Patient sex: M
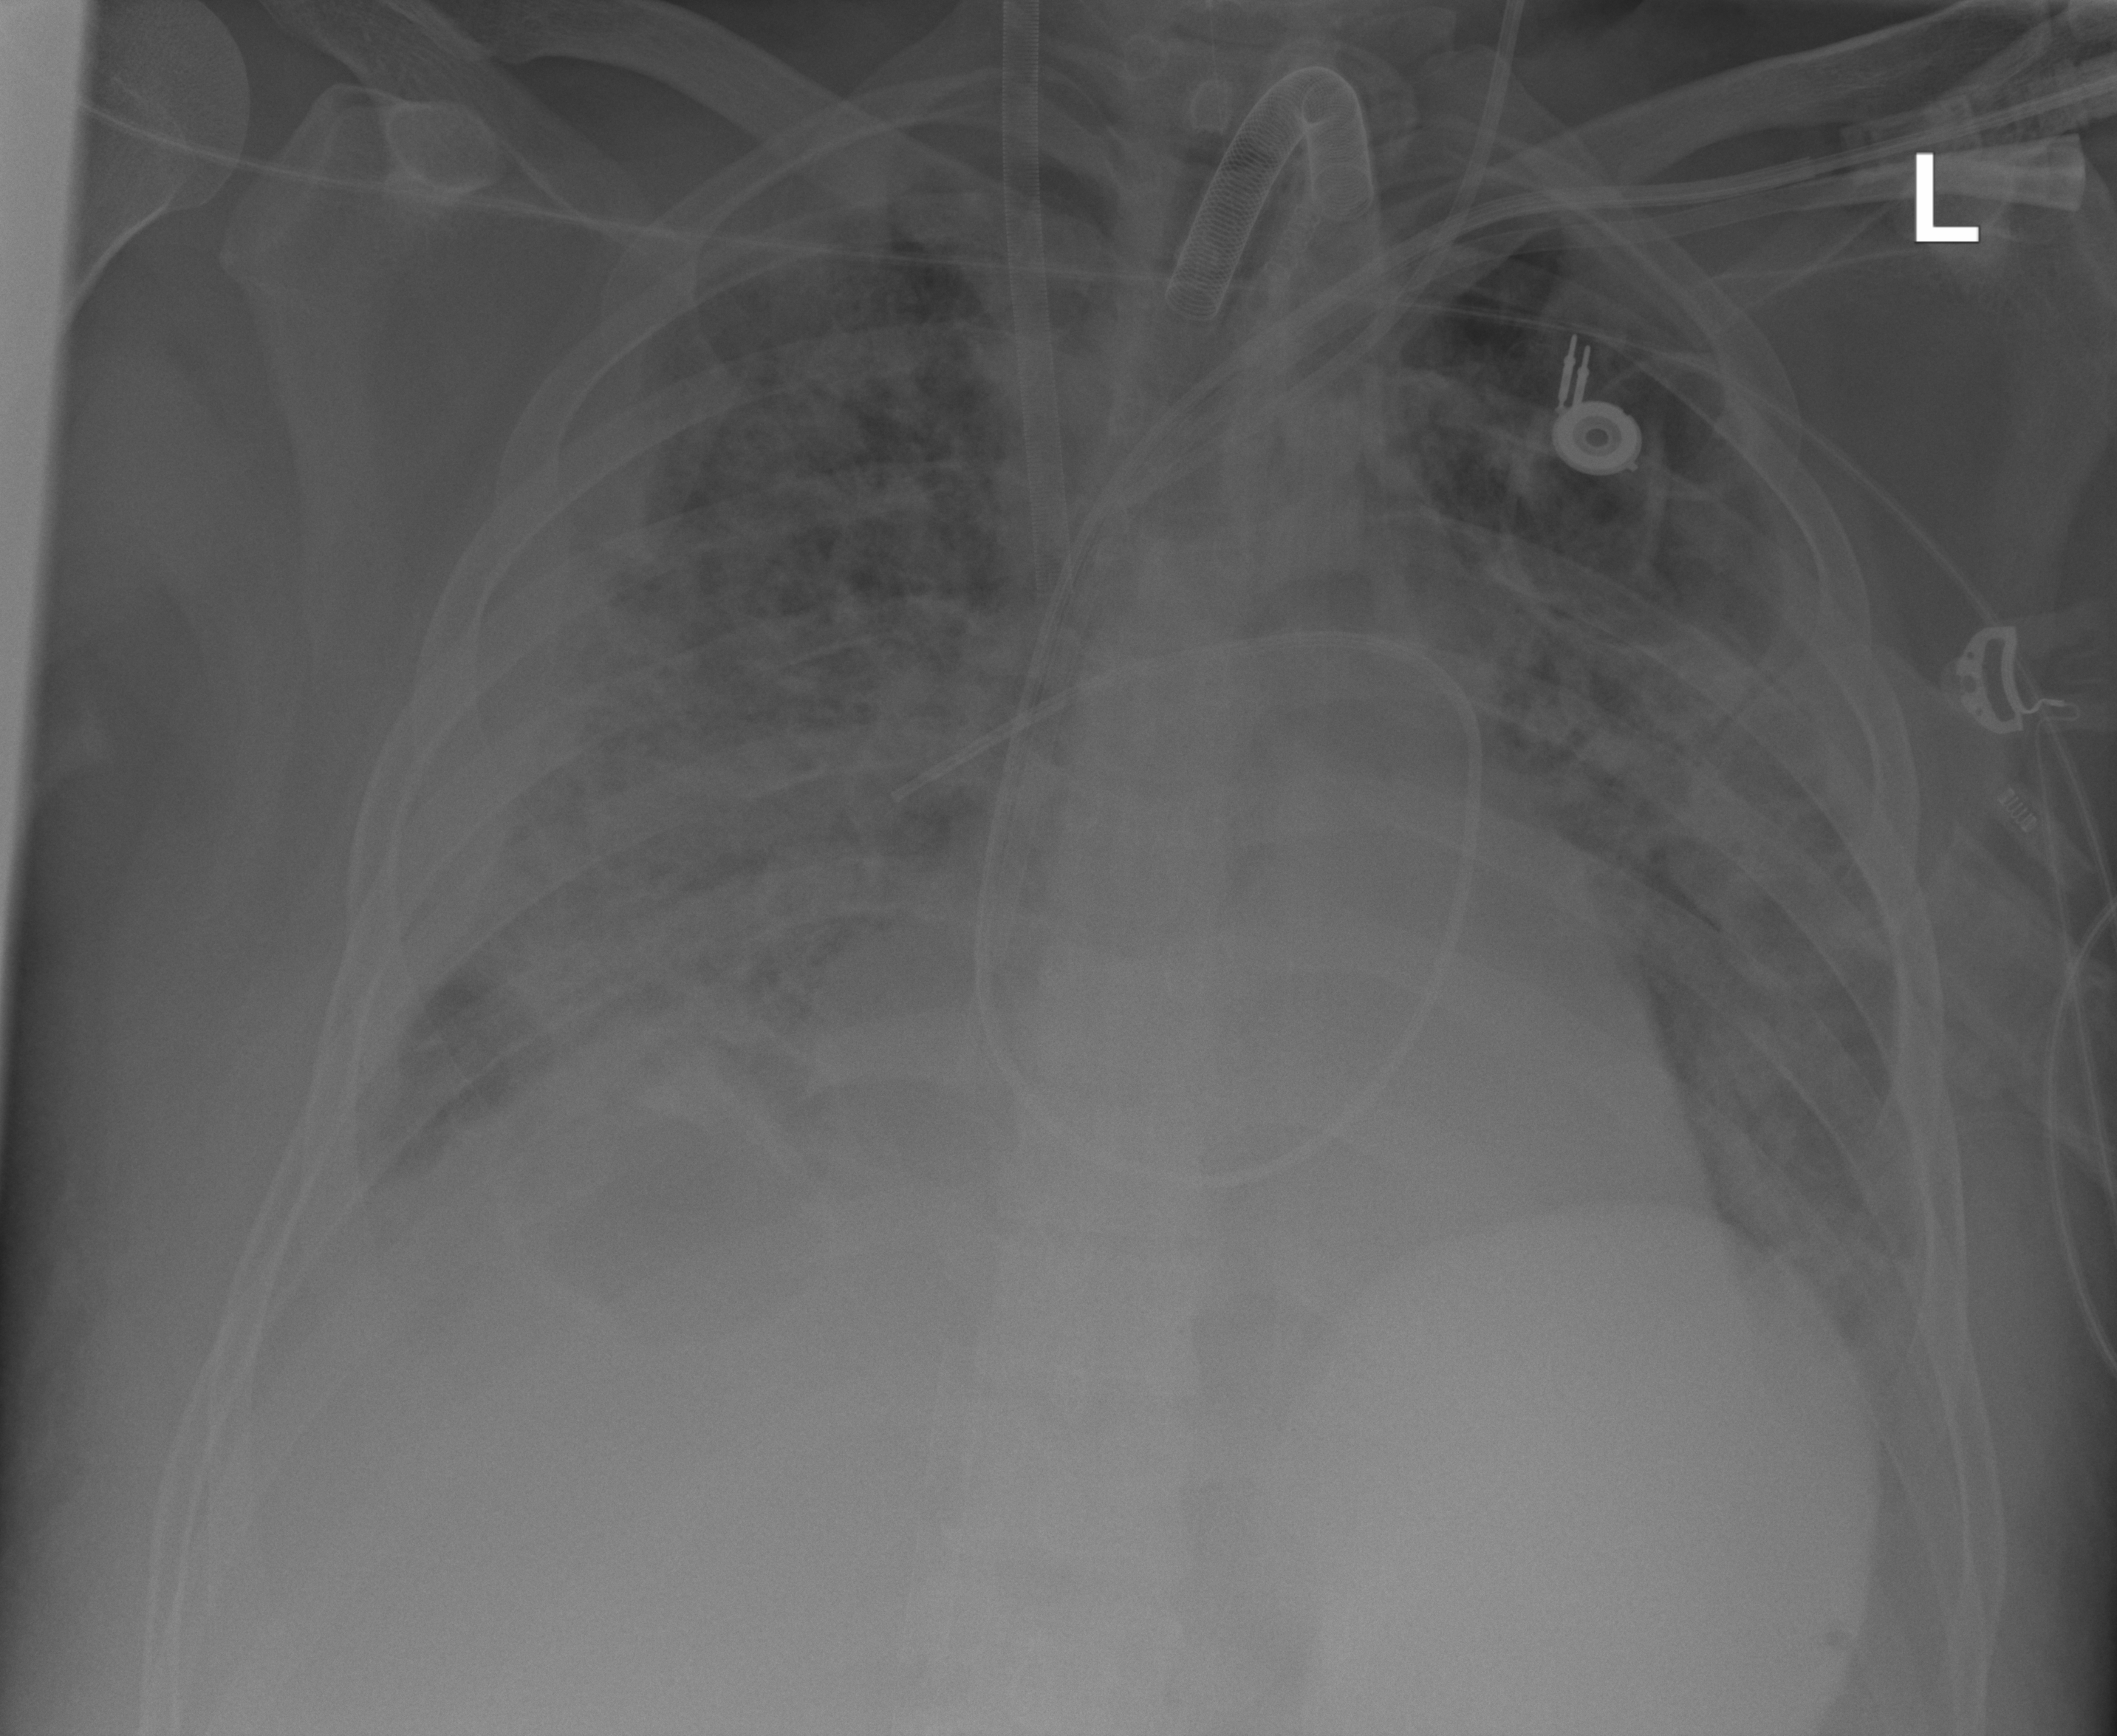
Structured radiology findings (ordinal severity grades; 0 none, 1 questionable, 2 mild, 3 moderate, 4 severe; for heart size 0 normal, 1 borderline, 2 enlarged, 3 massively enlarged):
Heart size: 1
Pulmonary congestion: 2
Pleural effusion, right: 3
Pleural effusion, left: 2
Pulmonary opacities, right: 4
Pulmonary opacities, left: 4
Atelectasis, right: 2
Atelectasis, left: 2